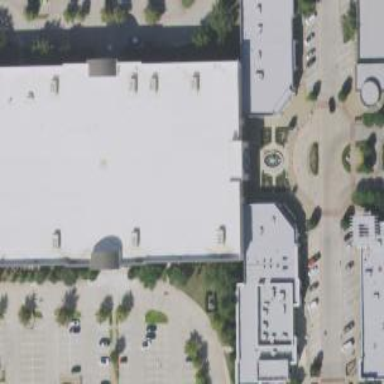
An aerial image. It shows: Department store building.